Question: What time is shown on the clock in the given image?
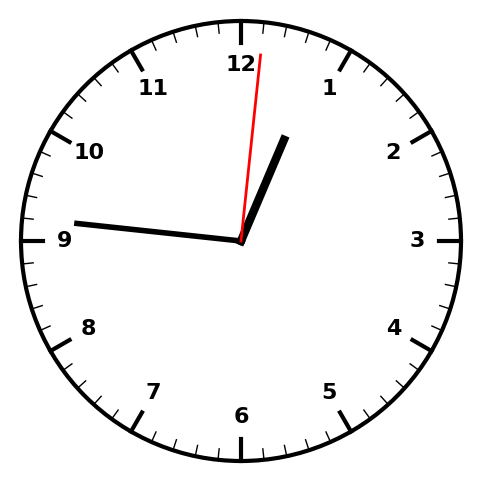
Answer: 12:46:01